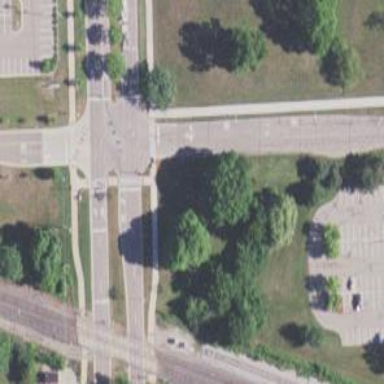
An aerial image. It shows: Pedestrian crossing with zebra markings on footway.